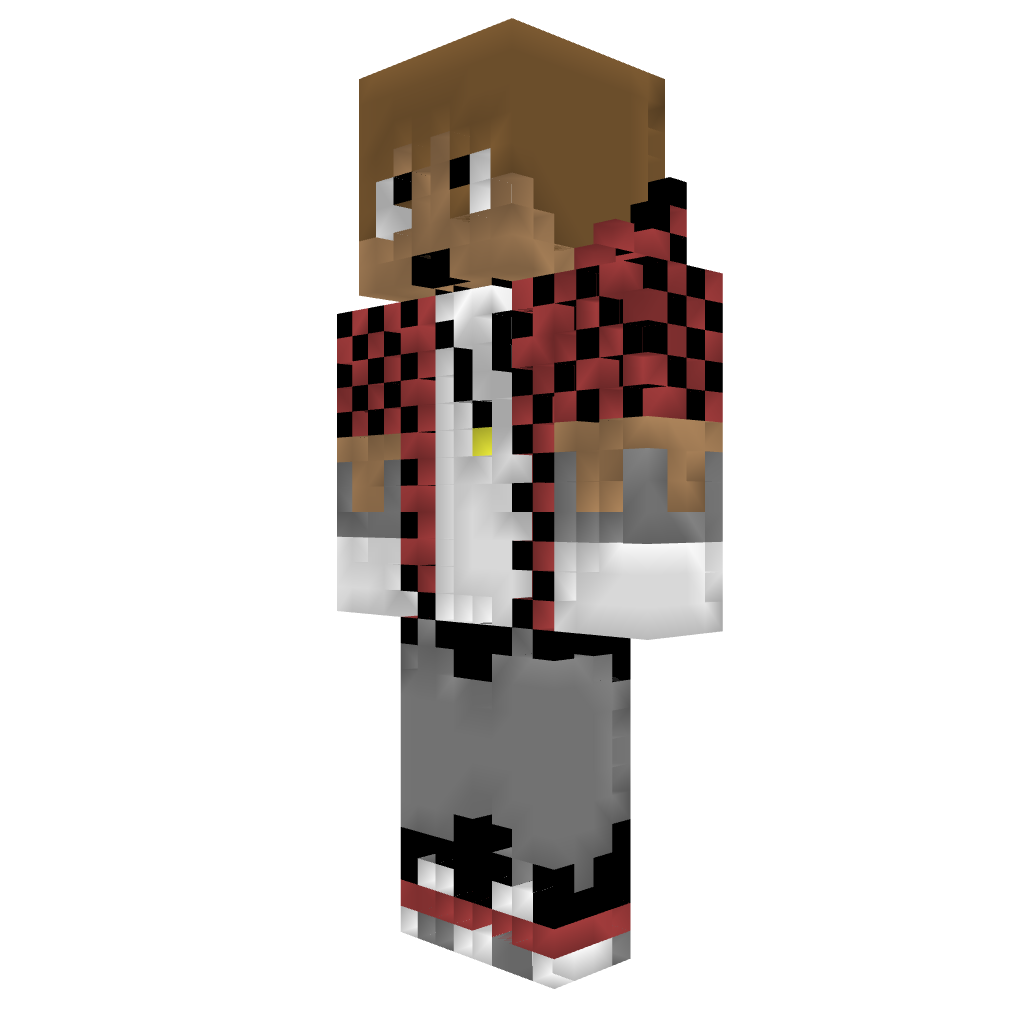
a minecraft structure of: BajanCanadian bad low quality